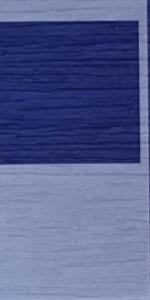
Label: Empty